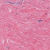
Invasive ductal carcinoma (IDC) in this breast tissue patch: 0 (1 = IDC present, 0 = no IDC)